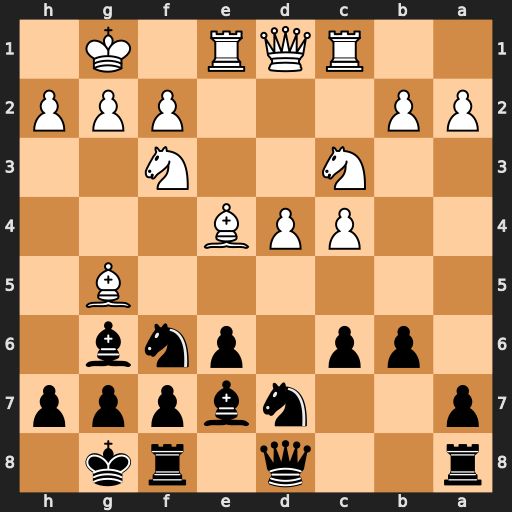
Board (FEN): r2q1rk1/p2nbppp/1pp1pnb1/6B1/2PPB3/2N2N2/PP3PPP/2RQR1K1
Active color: b
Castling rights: -
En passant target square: -
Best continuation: Nxe4 Nxe4 Bxe4 Bxe7 Bxf3 Bxd8 Bxd1